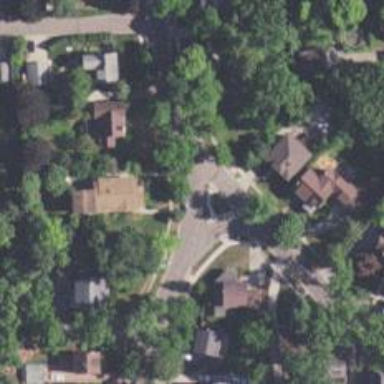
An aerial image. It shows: Residential road with sidewalk on the left side.